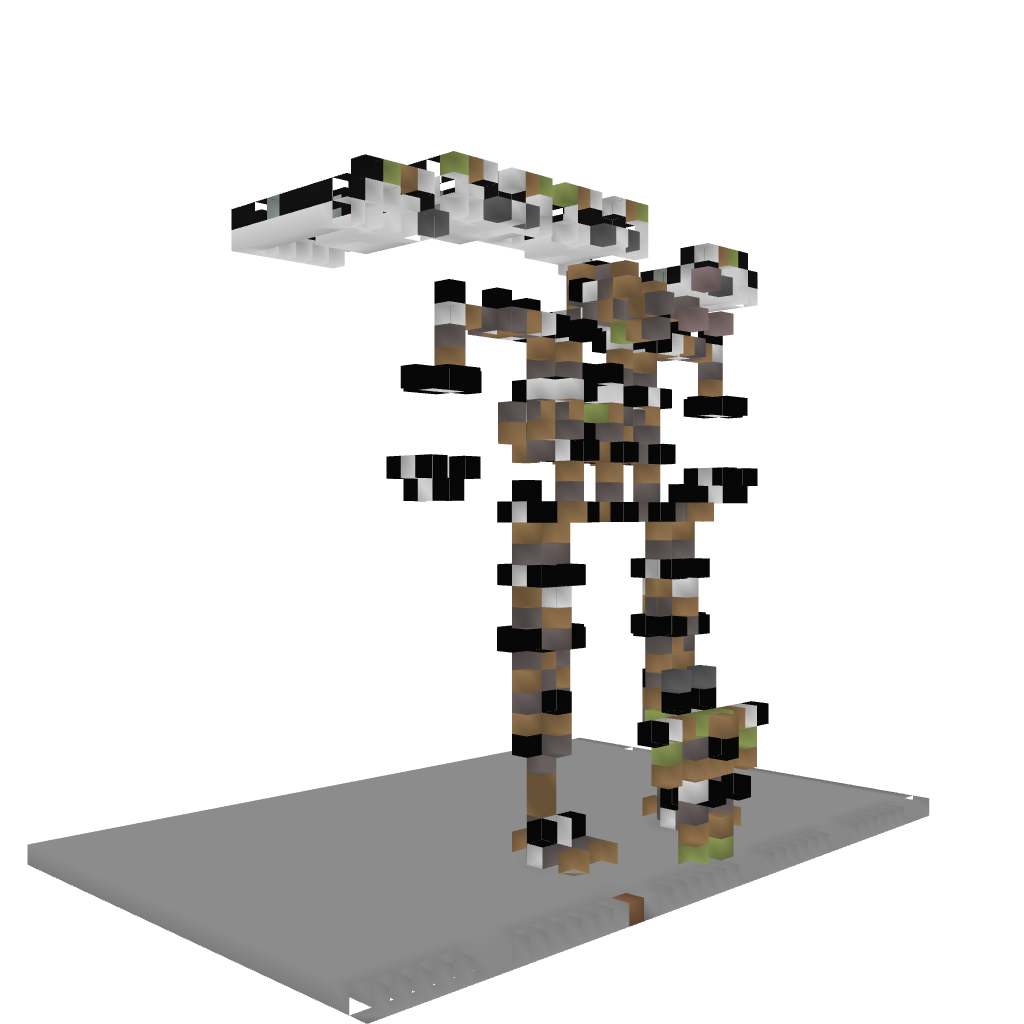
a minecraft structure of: Mark's Robot